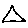
Label: triangle